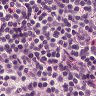
Metastatic tissue present: no